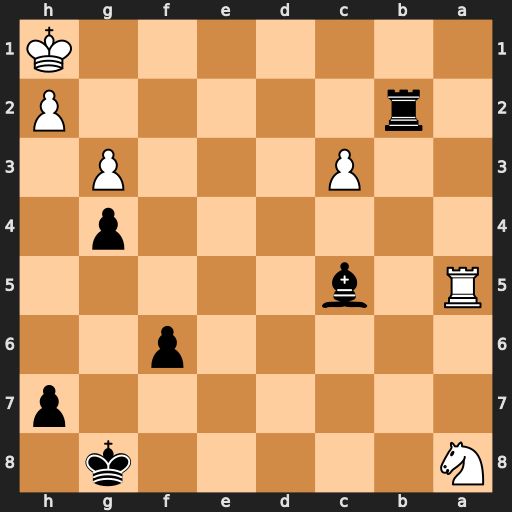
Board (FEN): N5k1/7p/5p2/R1b5/6p1/2P3P1/1r5P/7K
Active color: b
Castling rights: -
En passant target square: -
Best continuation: Rb1+ Kg2 Rg1#